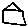
Label: house